Question: In Perforce CLI, the output of this command: 'p4 login -s' is 'Perforce password (P4PASSWD) invalid or unset.' if no user is logged in (see screenshot below).
When I pipe this command to command, I expect to get a blank line, but I still get the same line:

How can I pipe this command as I expect?
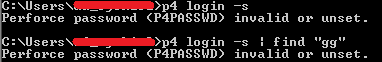
Answer: The 'Perforce password (P4PASSWD) invalid or unset.' message is output to STDERR, and 'find' (and 'findstr', for that matter) only operate on STDOUT. To solve this, use this:
'''
p4 login -s 2>&1 | find "gg"
'''
This will tie the output of STDERR (that is, stream 2) to STDOUT (stream 1).